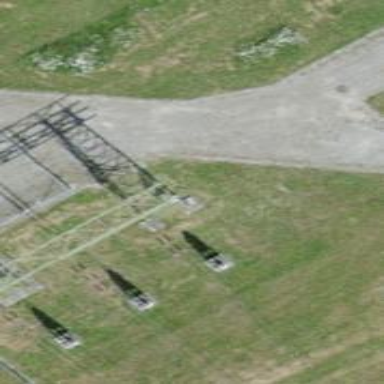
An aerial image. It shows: Power line in the image.